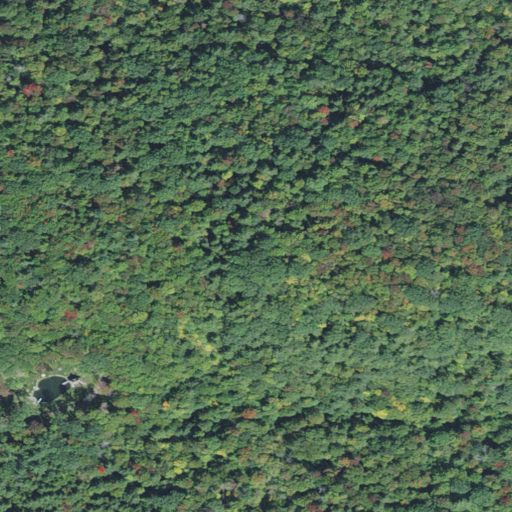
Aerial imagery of mountain in Vermont named Russ Hill containing mixed forest, deciduous forest, and evergreen forest